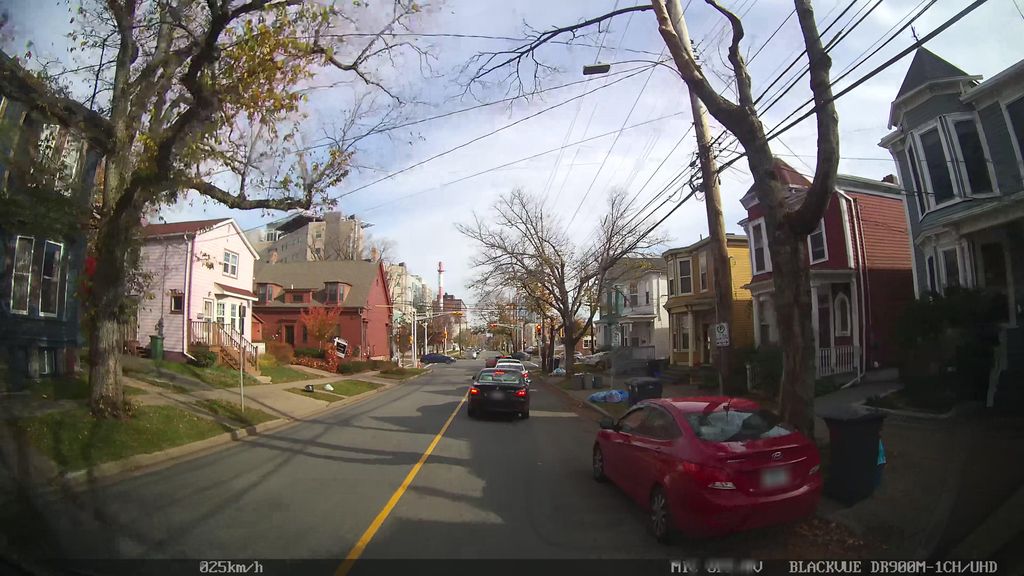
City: halifax